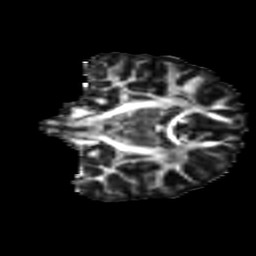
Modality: FA
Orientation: coronal
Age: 12
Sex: male
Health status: ill
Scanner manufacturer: ge
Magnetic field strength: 3 T
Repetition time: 7.5 s
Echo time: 0.079 s